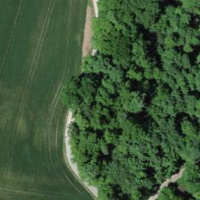
EUNIS habitat code: 44
Species observed at this site:
Euphorbia cyparissias